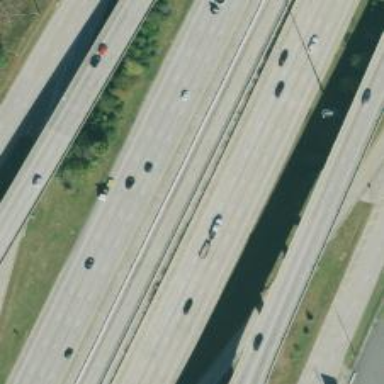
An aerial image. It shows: View of motorway.